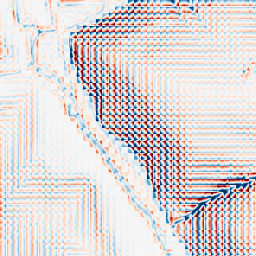
Category: wavelet
Decomposition family: wavelet_dwt
Decomposition parameters: wavelet: haar
level: 3
Upsampling method: cubic_mitchell
Upsampling parameters: scale: 2
Upsampling scale: 2